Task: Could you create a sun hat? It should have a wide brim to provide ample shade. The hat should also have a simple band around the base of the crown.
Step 109:
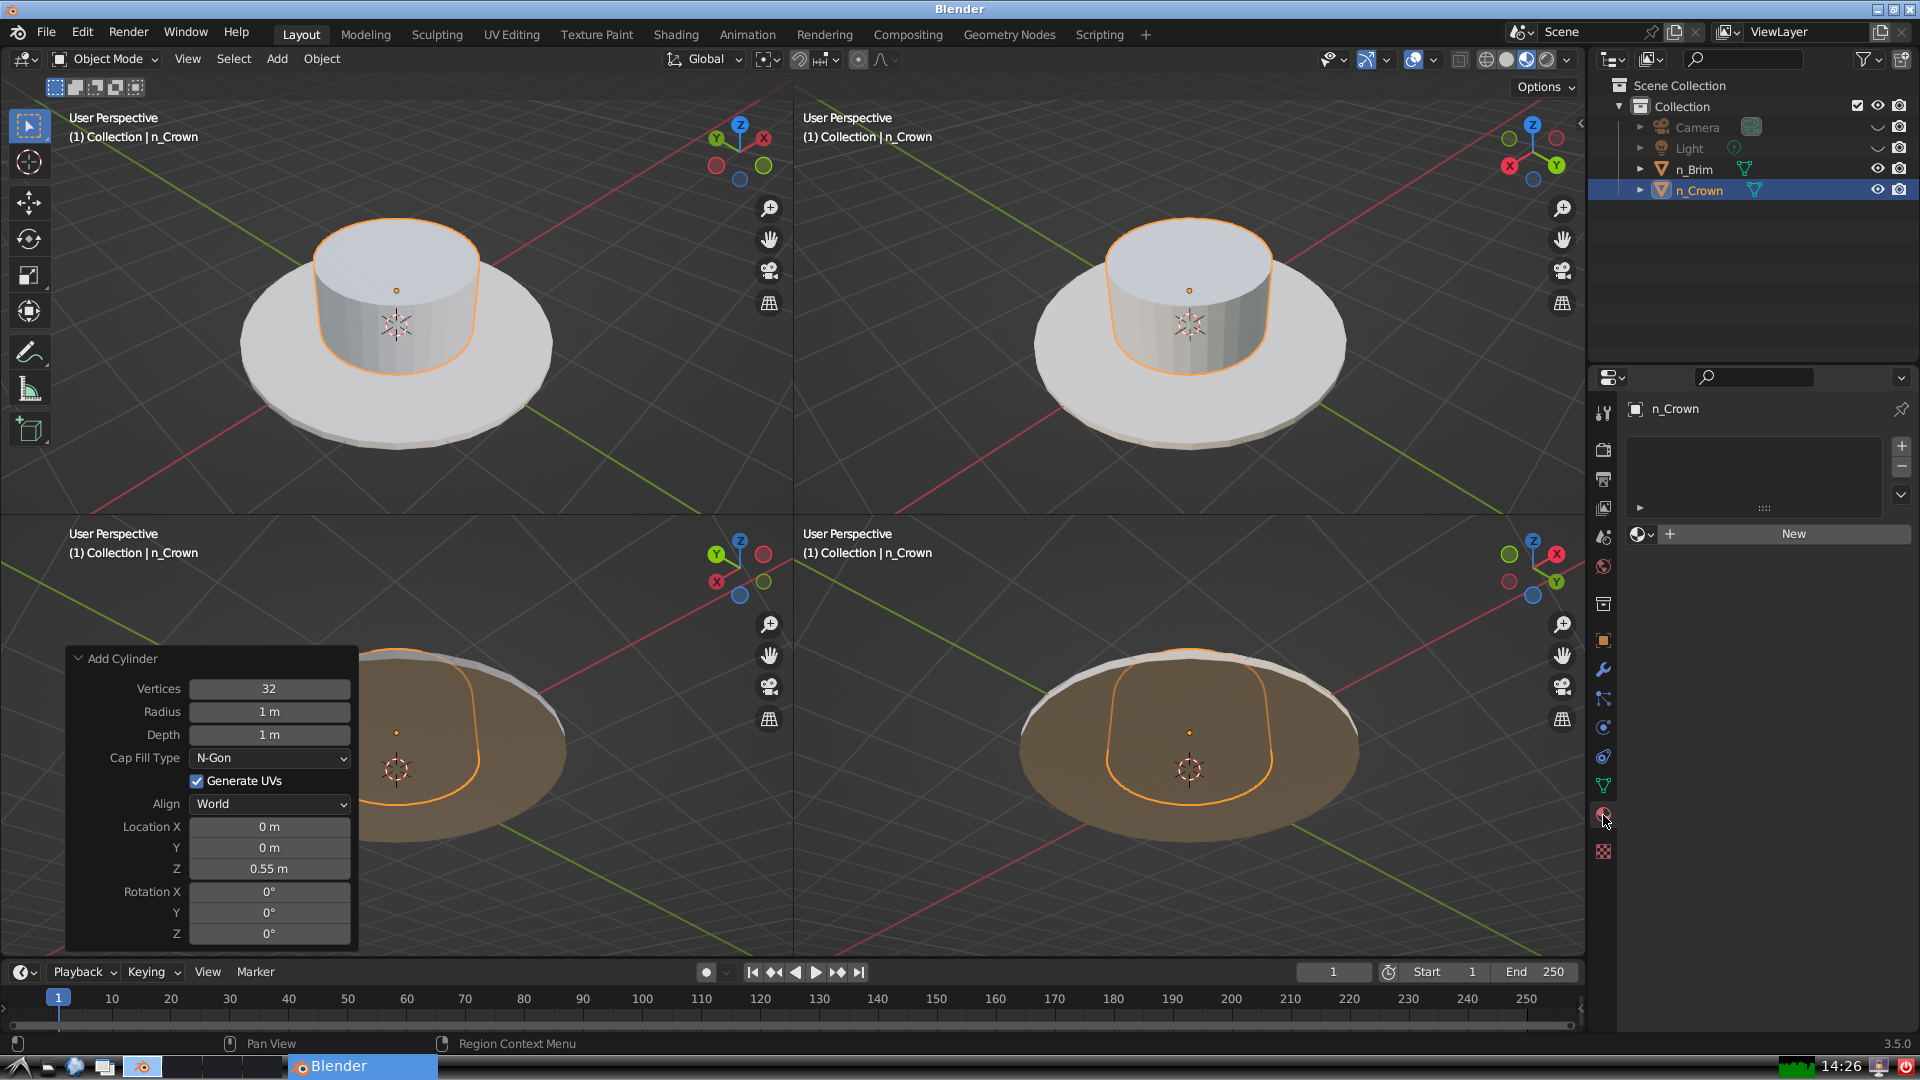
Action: {"mouse_move": [1636, 534]}